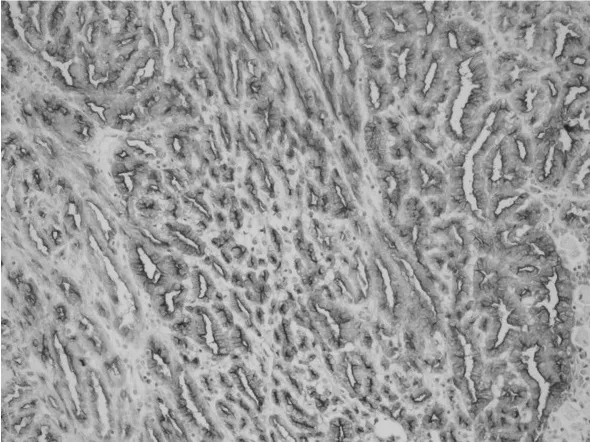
EMA showed positive expression in tumoral cells (magnification, x10).
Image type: pathology (h&e)